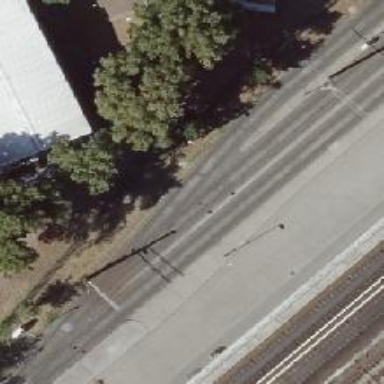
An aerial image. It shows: Tram railway siding with electrified contact lines.